Interaction volume radius: 5 \u00c5
Interaction volume height: 15 \u00c5
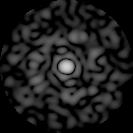
Disorder parameter: 0.8898